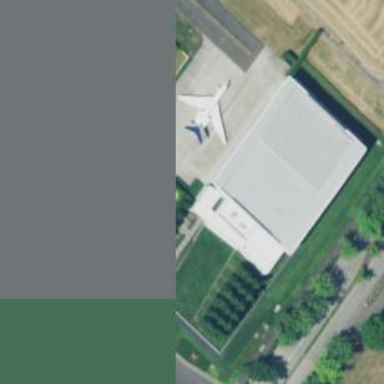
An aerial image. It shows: Hangar at the airport.